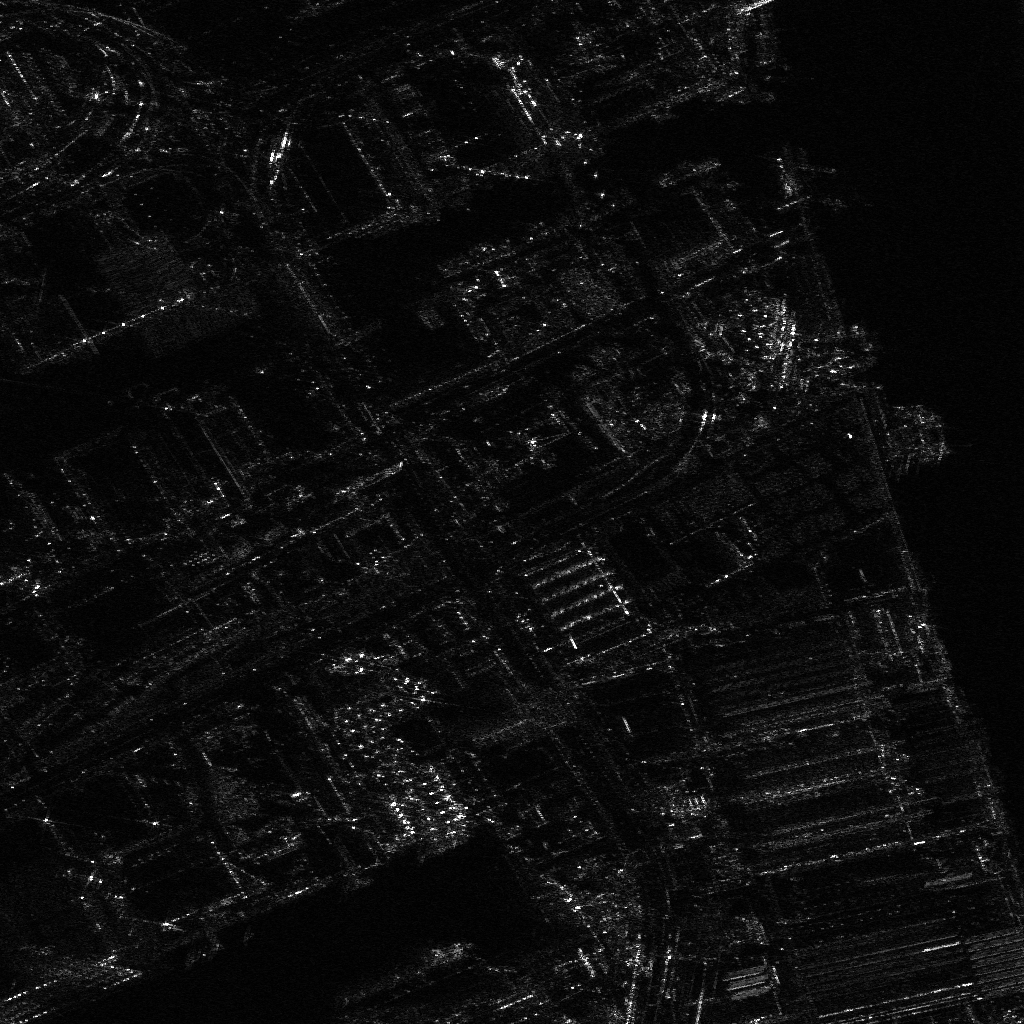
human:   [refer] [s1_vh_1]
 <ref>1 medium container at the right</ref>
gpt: <box>[[82, 32, 86, 34, 64]]</box>

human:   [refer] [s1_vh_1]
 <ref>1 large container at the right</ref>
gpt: <box>[[87, 40, 93, 44, 77]]</box>